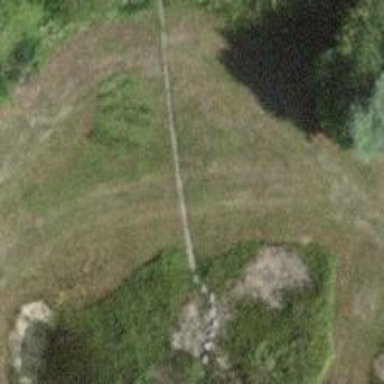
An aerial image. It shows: Unpaved path.